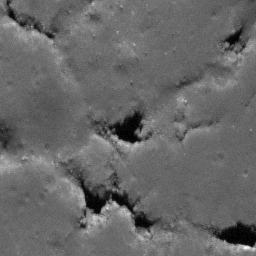
Pit: Messier A 4b
Host crater: Messier A
Host type: impact_melt
Lunar coordinates: latitude -2.046, longitude 46.884